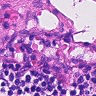
Metastatic tissue present: no